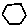
Label: hexagon